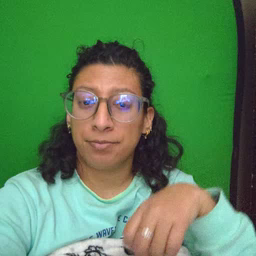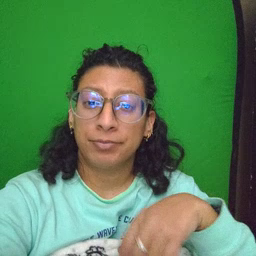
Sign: kiss